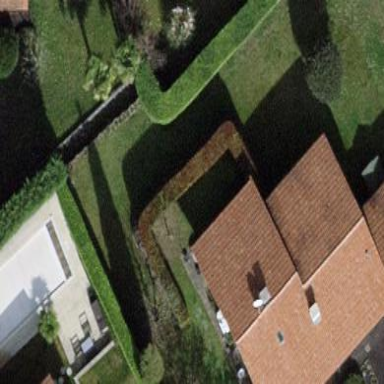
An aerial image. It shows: Garden surrounded by fence.